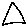
Label: triangle